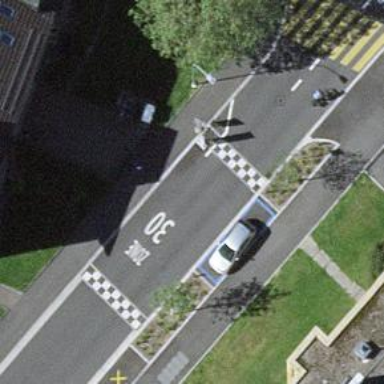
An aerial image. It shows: Traffic calming table.